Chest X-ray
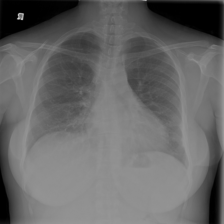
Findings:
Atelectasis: negative
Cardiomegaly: positive
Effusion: negative
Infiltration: negative
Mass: negative
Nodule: negative
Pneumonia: negative
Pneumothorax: negative
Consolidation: negative
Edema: negative
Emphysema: negative
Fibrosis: negative
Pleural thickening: negative
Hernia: negative